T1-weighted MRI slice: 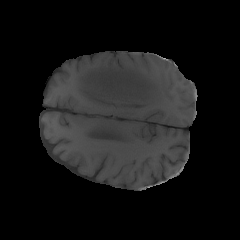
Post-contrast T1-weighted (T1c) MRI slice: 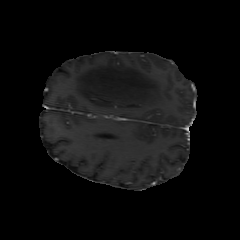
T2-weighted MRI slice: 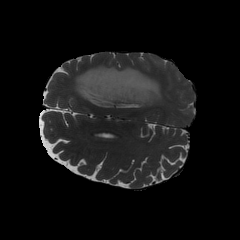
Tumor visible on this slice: yes